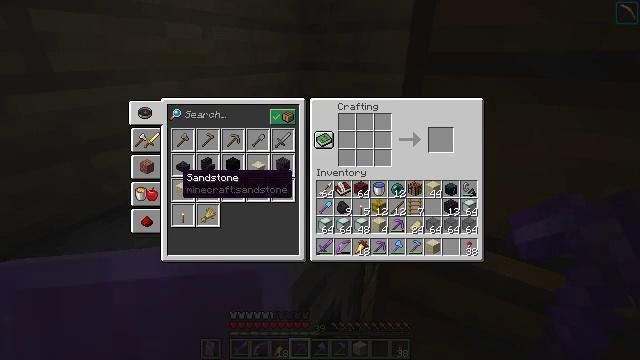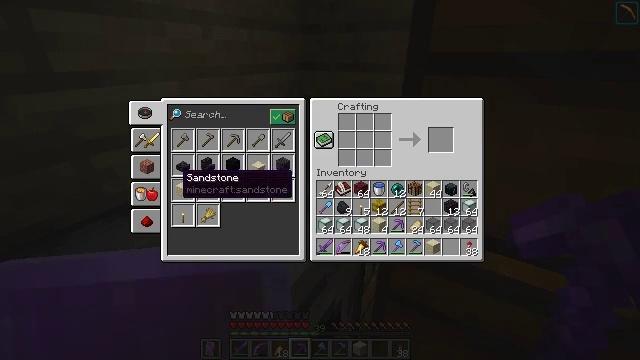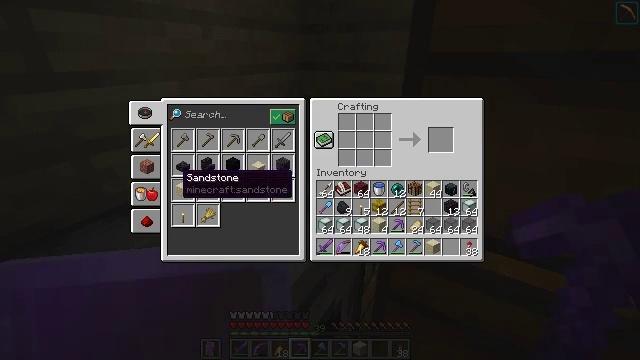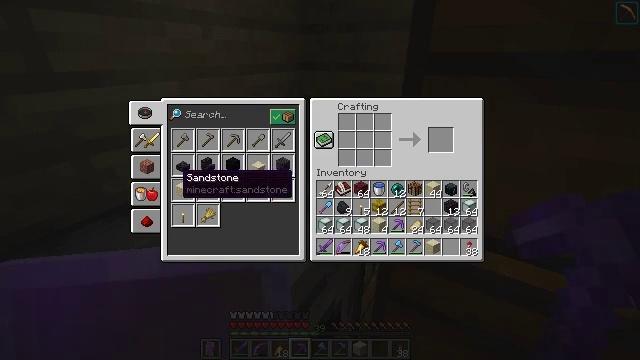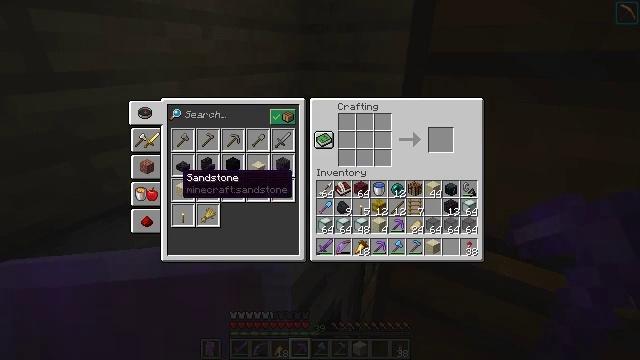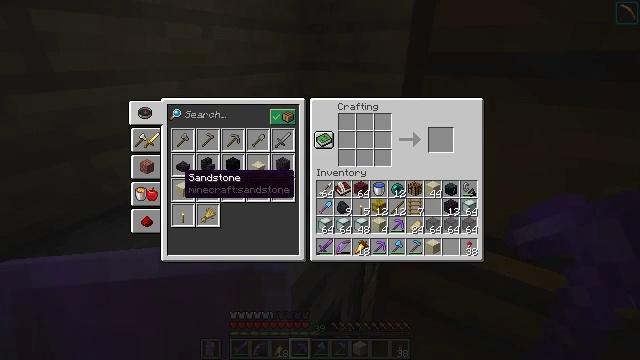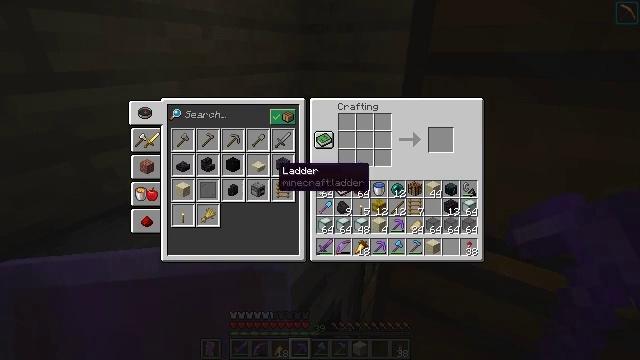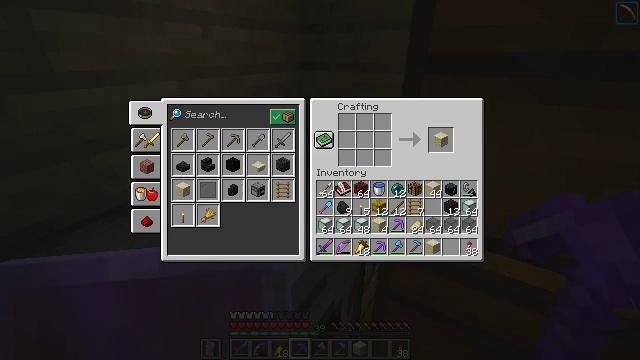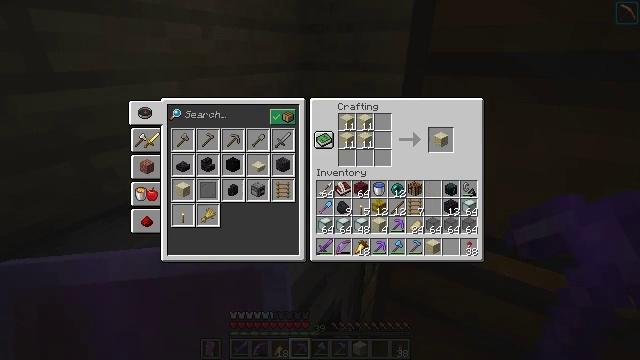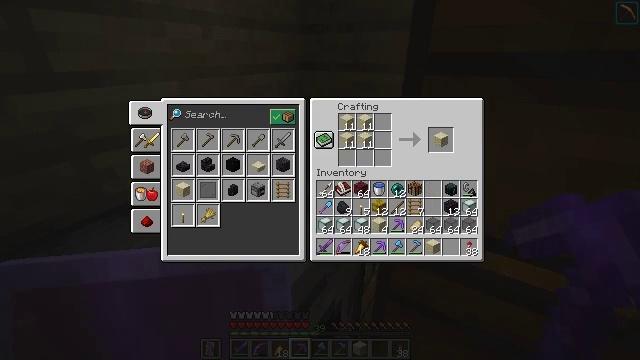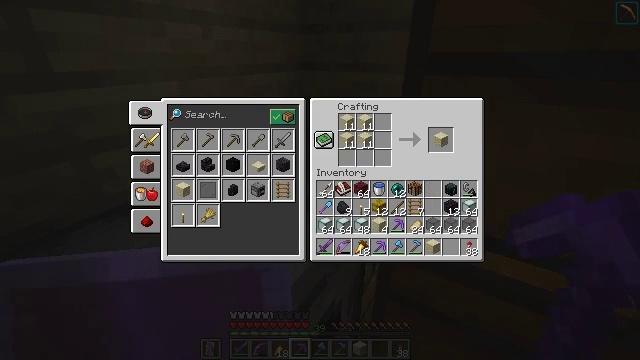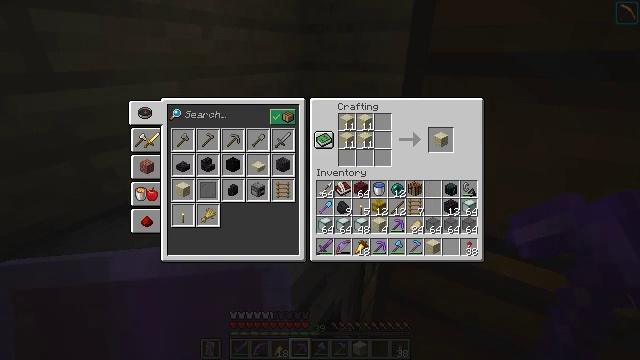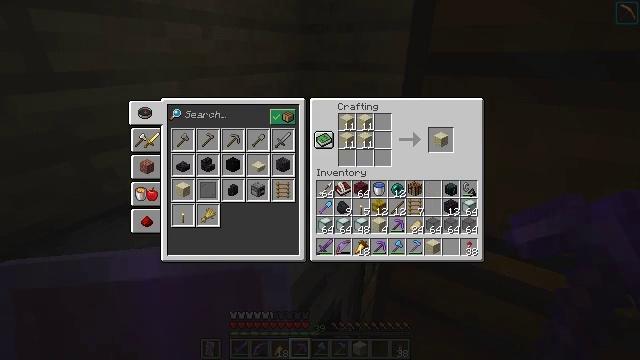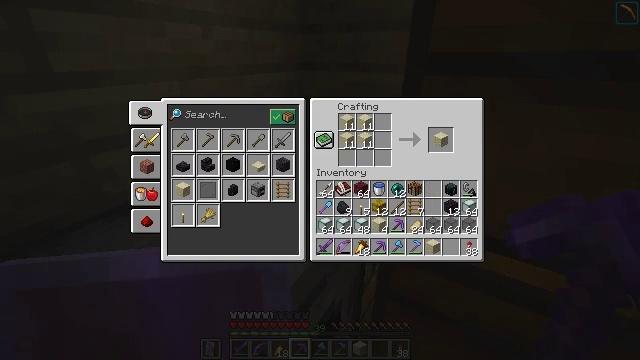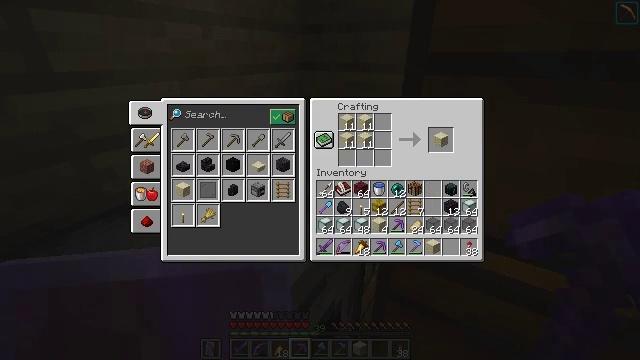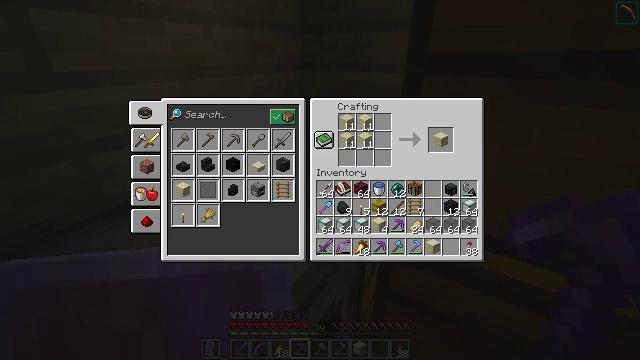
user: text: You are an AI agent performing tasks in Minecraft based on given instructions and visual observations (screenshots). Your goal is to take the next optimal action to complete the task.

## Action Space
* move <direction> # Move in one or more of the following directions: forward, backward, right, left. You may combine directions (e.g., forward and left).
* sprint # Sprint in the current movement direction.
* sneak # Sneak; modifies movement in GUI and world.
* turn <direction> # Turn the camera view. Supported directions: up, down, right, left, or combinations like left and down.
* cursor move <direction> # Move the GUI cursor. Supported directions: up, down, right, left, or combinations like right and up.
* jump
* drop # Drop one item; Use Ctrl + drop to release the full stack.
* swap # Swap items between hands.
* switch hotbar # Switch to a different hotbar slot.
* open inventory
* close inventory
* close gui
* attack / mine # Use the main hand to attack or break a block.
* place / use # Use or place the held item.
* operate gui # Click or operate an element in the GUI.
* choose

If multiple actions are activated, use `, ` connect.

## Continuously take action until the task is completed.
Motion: motion action
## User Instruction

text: Open the crafting table to make sandstone.
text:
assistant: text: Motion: sneak
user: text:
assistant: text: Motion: sneak, operate gui
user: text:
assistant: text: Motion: sneak, operate gui
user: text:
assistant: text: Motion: sneak, operate gui
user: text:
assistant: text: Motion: sneak
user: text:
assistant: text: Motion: sneak, cursor move right
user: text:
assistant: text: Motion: sneak, cursor move right and up
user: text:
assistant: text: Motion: sneak, cursor move right
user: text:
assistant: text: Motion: sneak, cursor move right
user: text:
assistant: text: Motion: sneak, cursor move right
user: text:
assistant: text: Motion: sneak, cursor move right
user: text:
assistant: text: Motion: sneak
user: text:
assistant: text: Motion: sneak
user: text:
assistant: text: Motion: sneak
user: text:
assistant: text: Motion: sneak
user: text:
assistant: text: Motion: sneak
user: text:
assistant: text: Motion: sneak
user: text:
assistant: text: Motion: sneak, cursor move left
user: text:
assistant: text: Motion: sneak
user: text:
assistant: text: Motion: sneak
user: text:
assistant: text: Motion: sneak
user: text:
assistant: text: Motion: sneak
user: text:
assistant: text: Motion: sneak
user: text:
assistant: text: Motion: sneak
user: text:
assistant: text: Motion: sneak, operate gui
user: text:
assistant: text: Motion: sneak, operate gui
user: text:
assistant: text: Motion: sneak, operate gui
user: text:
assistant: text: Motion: sneak, operate gui
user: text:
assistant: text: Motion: sneak, operate gui
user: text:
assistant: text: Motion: sneak, operate gui